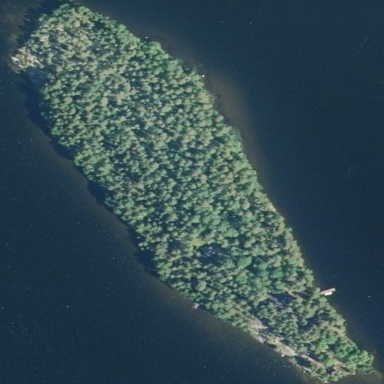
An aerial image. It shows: Image showing island.